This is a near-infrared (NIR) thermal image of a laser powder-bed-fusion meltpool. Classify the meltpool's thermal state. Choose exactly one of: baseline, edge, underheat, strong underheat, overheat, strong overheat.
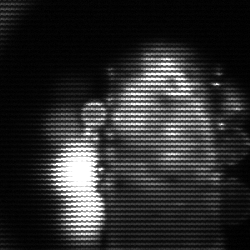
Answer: strong underheat